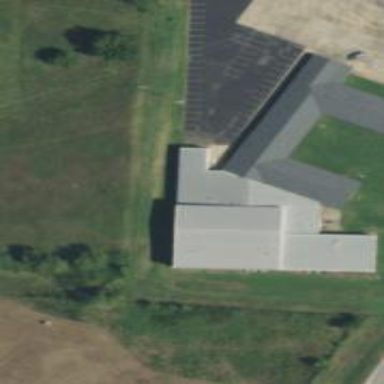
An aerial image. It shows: Building.